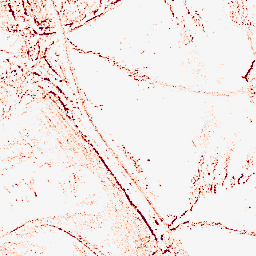
Category: morphological
Decomposition family: morphological_square
Decomposition parameters: operation: opening
size: 3
Upsampling method: sinc_blackman
Upsampling parameters: scale: 4
kernel_size: 16
Upsampling scale: 4